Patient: sex M, age 45
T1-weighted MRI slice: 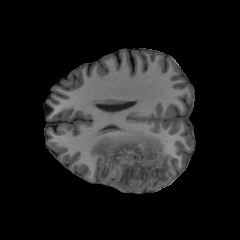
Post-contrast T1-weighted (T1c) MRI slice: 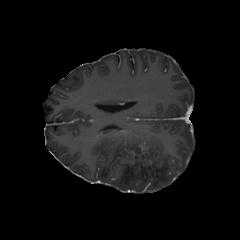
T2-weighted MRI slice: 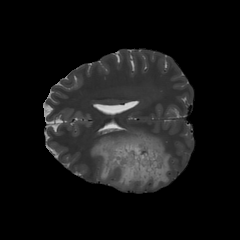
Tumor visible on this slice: yes
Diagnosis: Astrocytoma, IDH-wildtype
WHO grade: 2